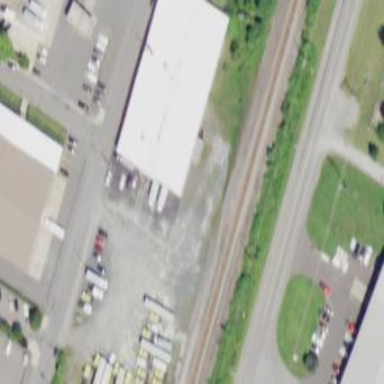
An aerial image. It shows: Warehouse.